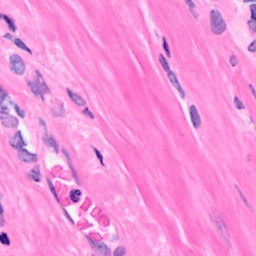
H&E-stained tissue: Breast